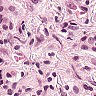
Metastatic tissue present: yes